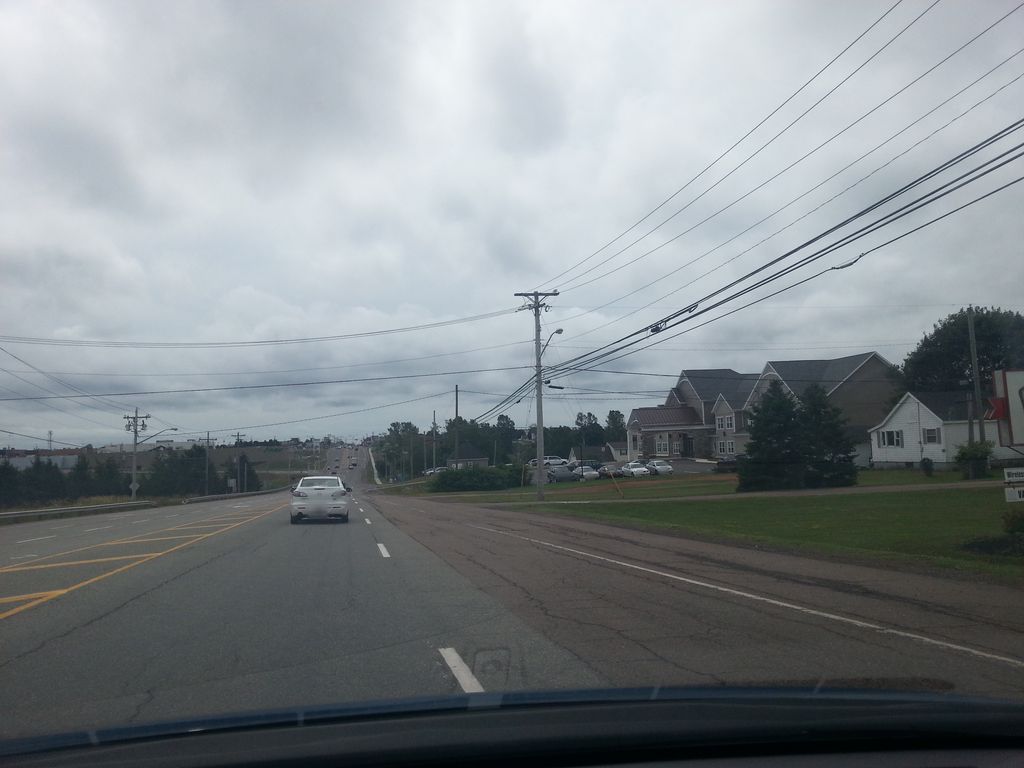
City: charlottetown